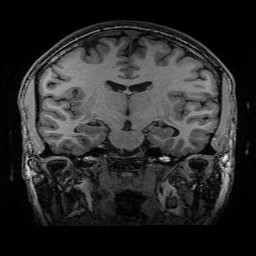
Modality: T1w
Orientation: sagittal
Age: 21
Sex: male
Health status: healthy